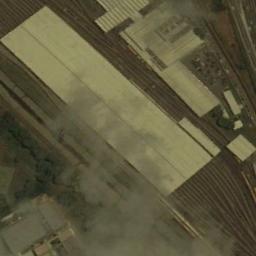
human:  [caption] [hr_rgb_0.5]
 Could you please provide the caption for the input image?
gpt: There is a railway station under construction in the suburbs .

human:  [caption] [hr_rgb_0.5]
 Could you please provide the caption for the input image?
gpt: The railway station is on the bare land next to some buildings .

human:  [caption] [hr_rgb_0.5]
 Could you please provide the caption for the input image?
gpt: There are several buildings beside the railway station .

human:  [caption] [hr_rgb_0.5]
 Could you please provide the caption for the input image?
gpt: The railway station has some railways and white buildings .

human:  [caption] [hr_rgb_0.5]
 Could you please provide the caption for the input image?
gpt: There are some clouds over the white railway station .